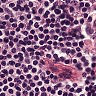
Metastatic tissue present: no